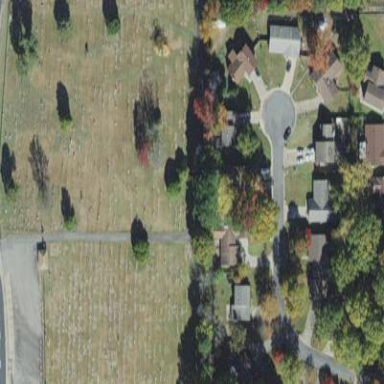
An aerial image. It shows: Cemetery.